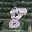
Label: 8